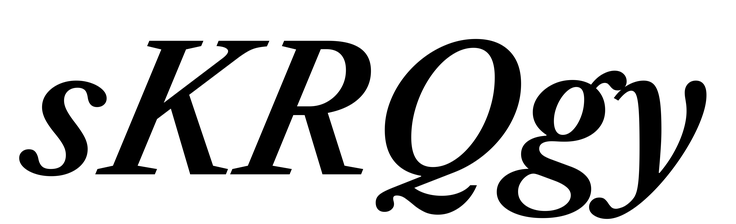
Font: LibreCaslonText-Italic_SemiBold_Italic